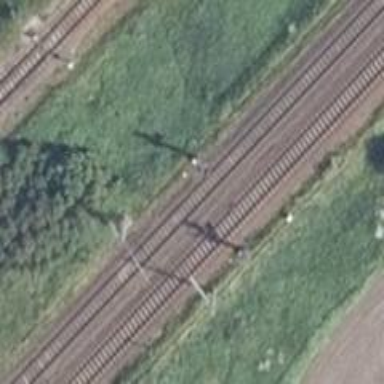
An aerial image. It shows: Railway signal.